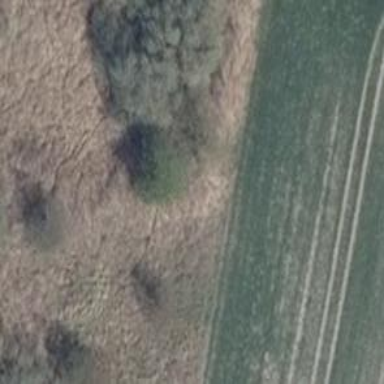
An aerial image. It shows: Hunting stand.